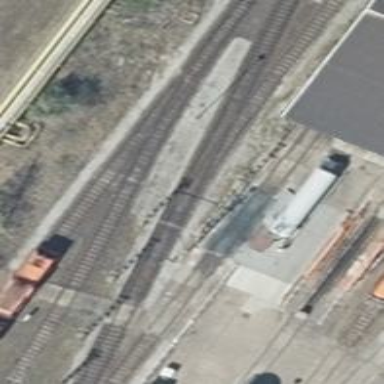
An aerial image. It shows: Railway switch.